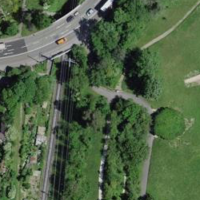
EUNIS habitat code: 53
Species observed at this site:
Erodium cicutarium
Podarcis muralis
Euphorbia lathyris
Buxus sempervirens